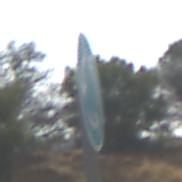
Verkehrszeichen: Kreisverkehr
Umgebung: Outdoor, Nature
Tageszeit: MorningAfternoon
Wetter: PartlyCloudy
Licht: Natural
Jahreszeit: NotSpecified
Kontrast: HighContrast